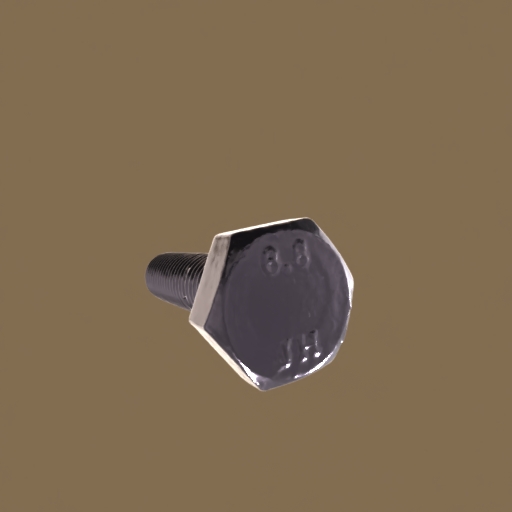
Label: bolt